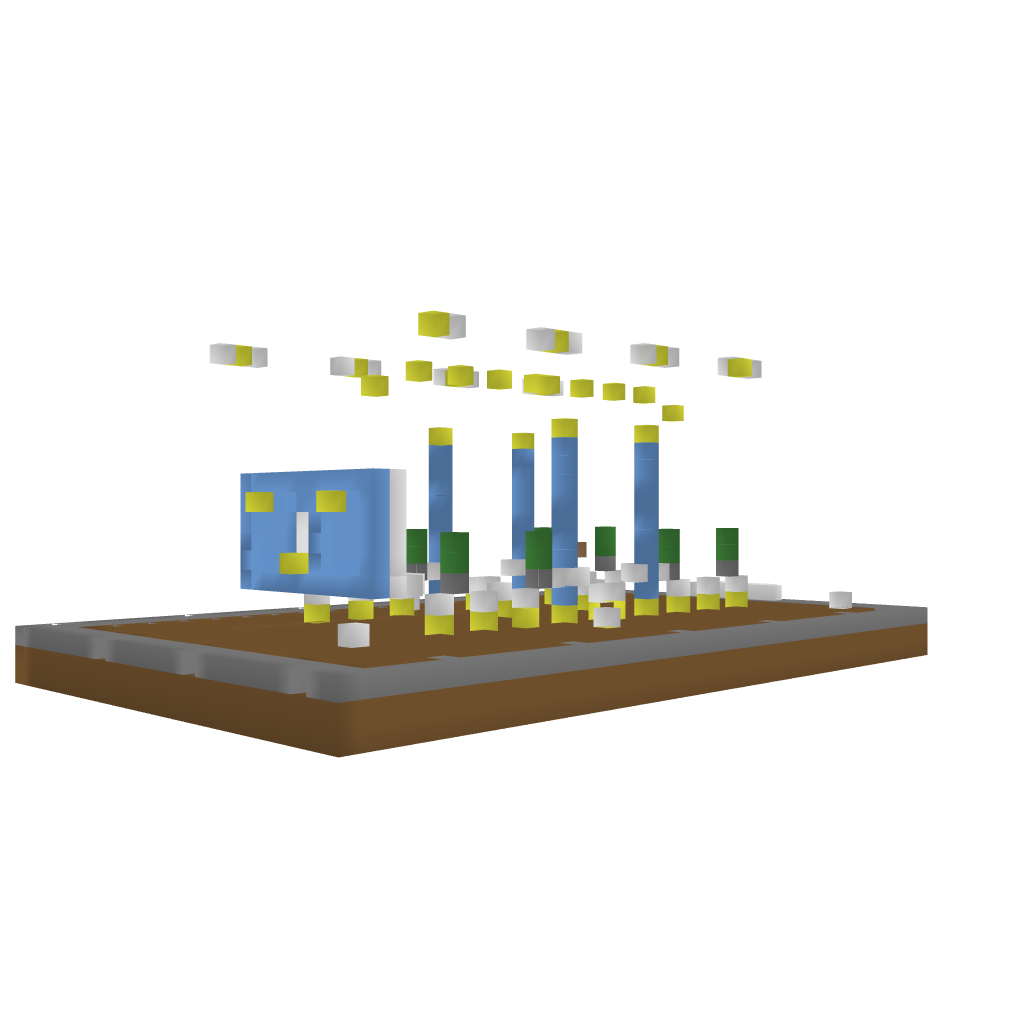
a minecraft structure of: NerdHerd Temple bad low quality